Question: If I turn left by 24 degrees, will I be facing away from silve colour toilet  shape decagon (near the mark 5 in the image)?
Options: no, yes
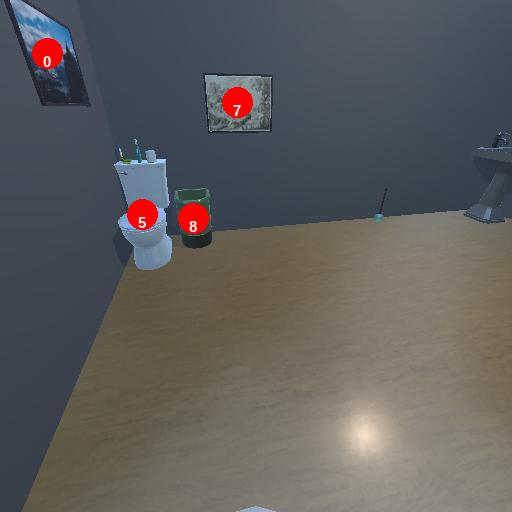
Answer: no